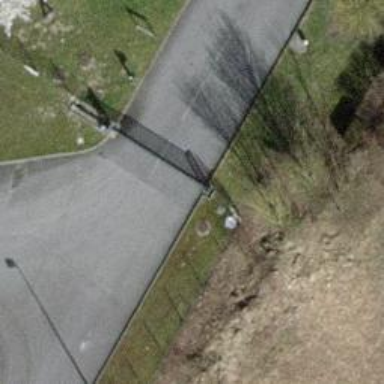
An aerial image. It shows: Gate.